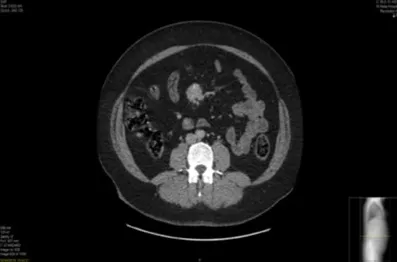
(A) Axial CT demonstrating a nodal mass within the mesentery anterior to the superior mesenteric vessels.
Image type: radiology (ct)